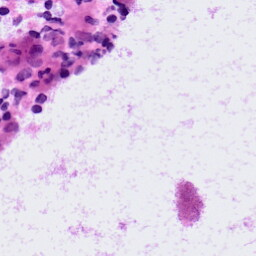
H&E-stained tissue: LymphNode